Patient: sex M, age 48
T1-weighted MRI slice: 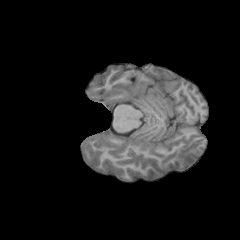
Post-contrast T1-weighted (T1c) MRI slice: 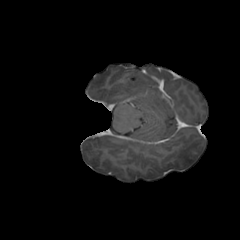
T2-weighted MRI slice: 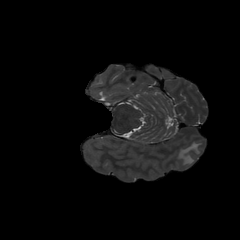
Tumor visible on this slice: yes
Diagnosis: Glioblastoma, IDH-wildtype
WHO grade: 4